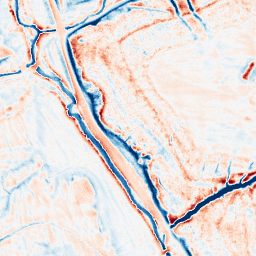
Category: edge_preserving
Decomposition family: guided
Decomposition parameters: radius: 4
eps: 0.1
Upsampling method: sinc_blackman
Upsampling parameters: scale: 4
kernel_size: 16
Upsampling scale: 4